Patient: sex F, age 54
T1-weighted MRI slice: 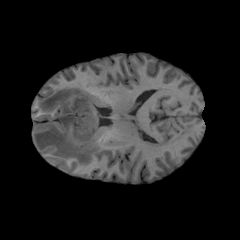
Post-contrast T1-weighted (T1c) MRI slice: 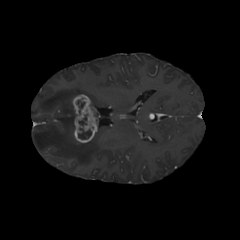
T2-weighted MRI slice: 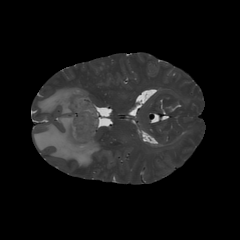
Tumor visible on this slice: yes
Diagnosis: Glioblastoma, IDH-wildtype
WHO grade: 4